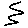
Label: zigzag